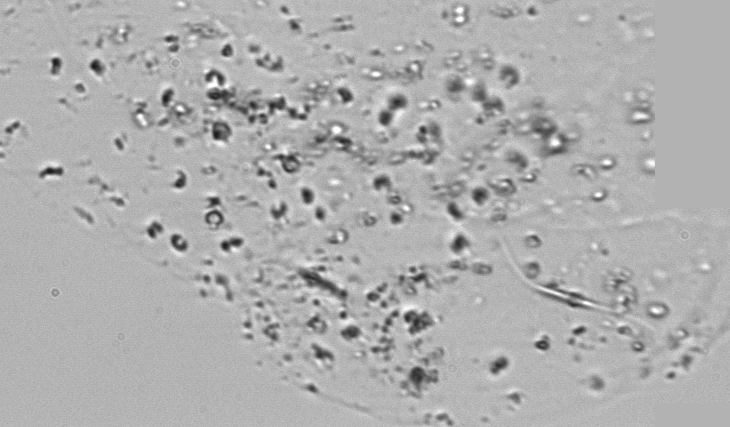
Label: Phaeocystis